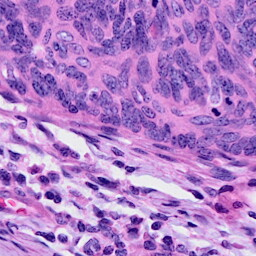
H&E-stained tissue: Cervix